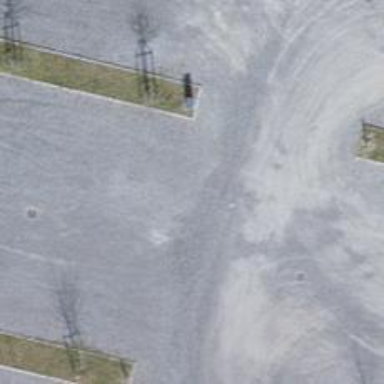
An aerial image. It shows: Asphalt parking aisle road.